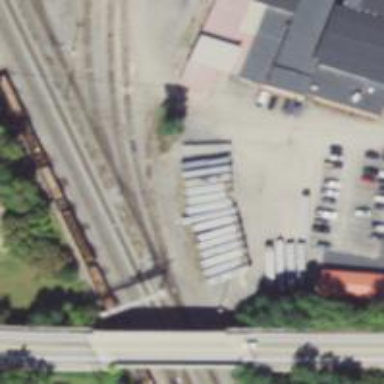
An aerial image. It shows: Railway siding with rails.